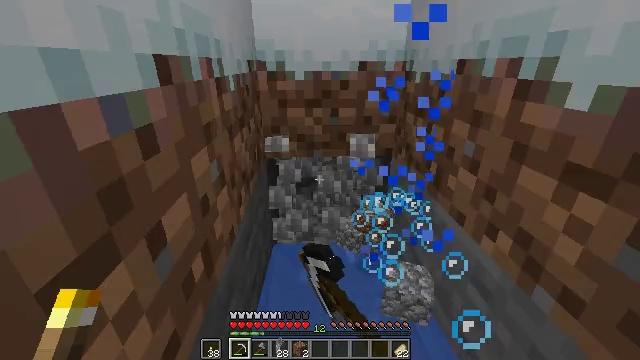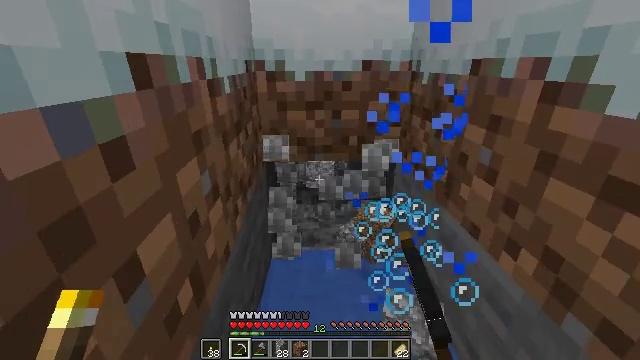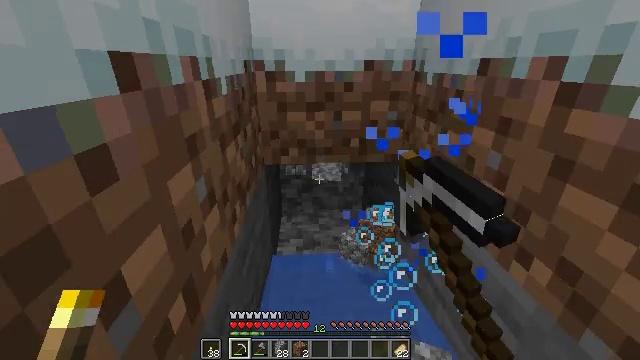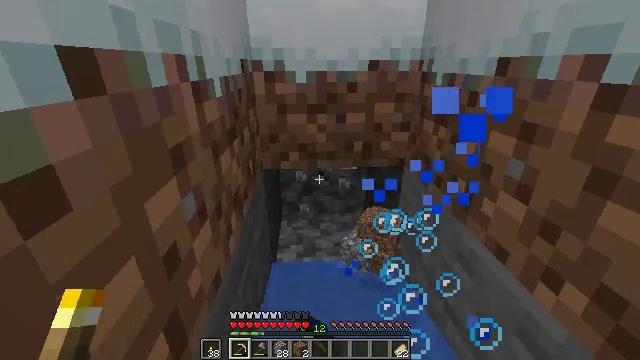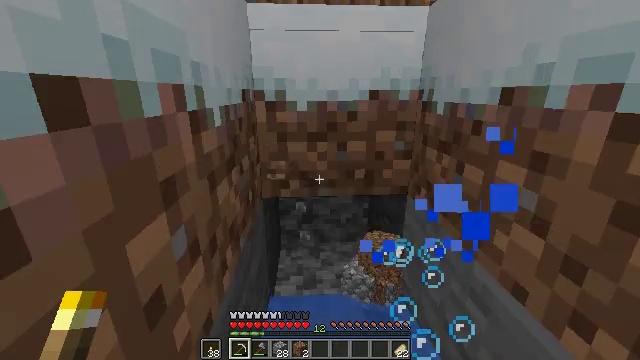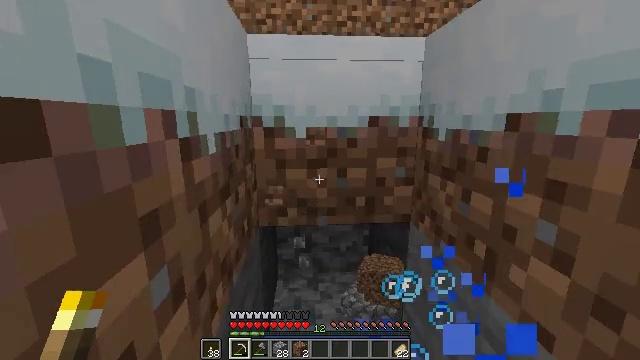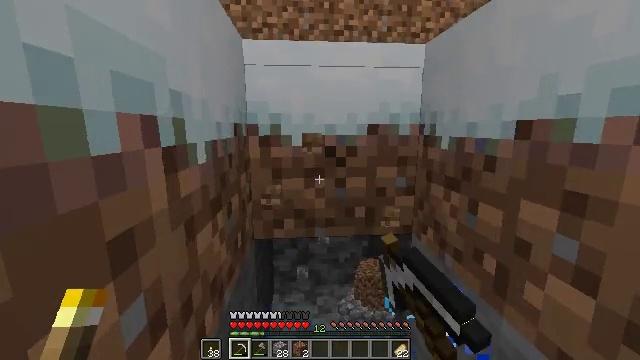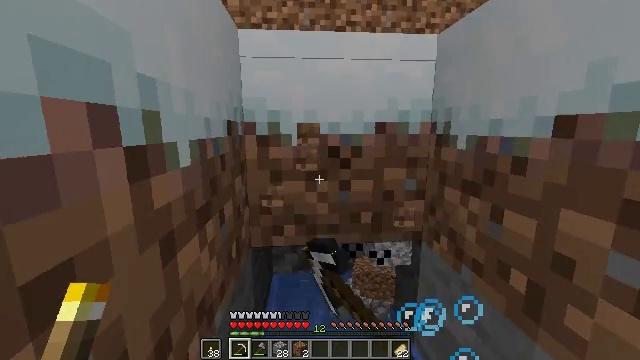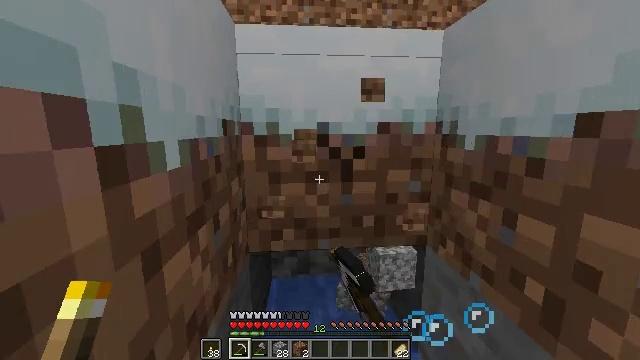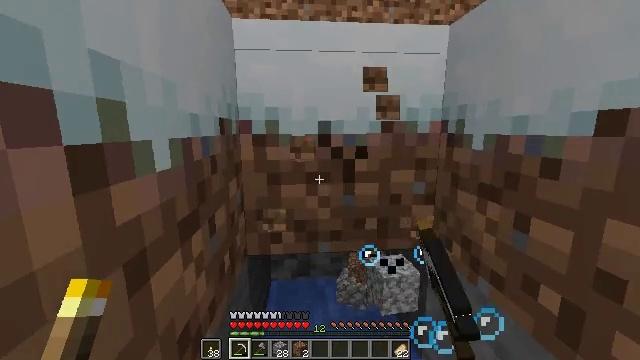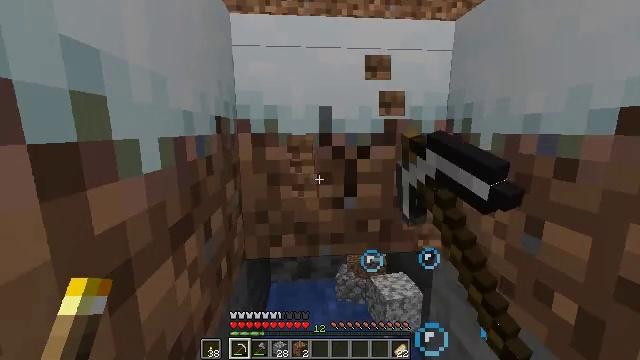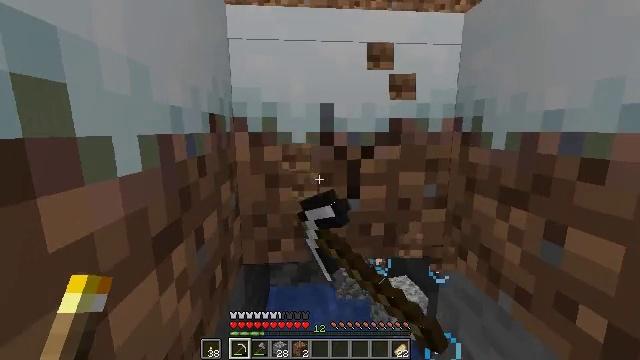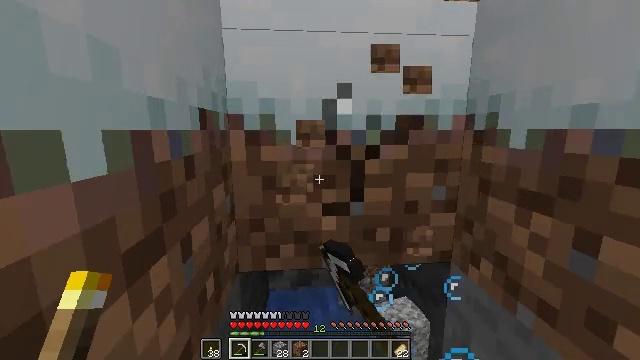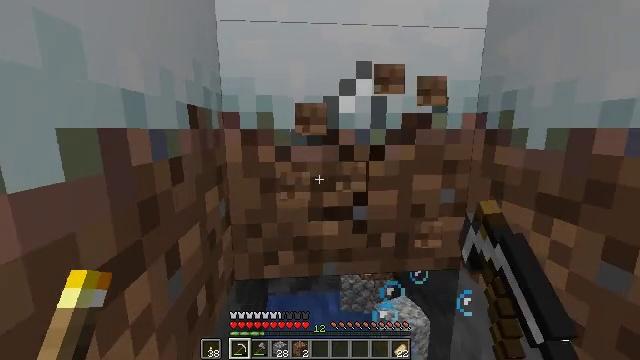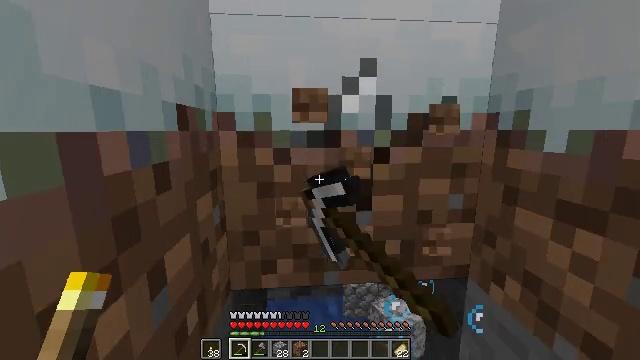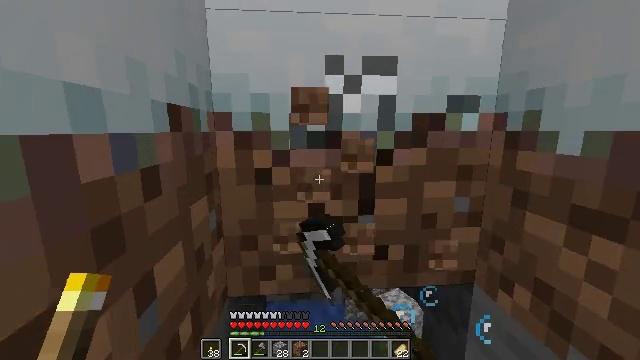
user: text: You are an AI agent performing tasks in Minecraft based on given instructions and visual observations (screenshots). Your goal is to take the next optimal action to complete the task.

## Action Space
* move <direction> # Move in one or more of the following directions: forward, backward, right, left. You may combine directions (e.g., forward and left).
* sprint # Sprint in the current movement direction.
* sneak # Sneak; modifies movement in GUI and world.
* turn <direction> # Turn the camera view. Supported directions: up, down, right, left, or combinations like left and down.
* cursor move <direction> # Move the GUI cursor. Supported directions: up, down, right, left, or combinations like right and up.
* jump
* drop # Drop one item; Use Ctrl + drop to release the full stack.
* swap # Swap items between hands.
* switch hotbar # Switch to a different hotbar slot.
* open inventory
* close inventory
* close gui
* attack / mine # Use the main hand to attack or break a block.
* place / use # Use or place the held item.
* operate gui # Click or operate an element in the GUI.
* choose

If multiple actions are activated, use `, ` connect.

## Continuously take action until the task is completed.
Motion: motion action
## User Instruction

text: Harvest grass block to clear the area.
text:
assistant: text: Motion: attack / mine
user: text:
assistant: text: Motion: attack / mine
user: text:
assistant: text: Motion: attack / mine
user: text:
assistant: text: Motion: turn up, attack / mine
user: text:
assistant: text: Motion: turn up, attack / mine
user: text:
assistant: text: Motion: turn up, attack / mine
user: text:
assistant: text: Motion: attack / mine
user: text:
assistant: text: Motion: attack / mine
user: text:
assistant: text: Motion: attack / mine
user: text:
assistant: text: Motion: attack / mine
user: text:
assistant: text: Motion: attack / mine
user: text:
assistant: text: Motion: attack / mine
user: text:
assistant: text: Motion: attack / mine
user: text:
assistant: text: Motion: attack / mine
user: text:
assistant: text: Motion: attack / mine
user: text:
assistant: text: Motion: attack / mine
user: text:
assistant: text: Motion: attack / mine
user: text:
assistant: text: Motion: attack / mine
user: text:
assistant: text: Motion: turn down, attack / mine
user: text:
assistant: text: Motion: turn down, attack / mine
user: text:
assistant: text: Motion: turn down, attack / mine
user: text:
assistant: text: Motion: turn down, attack / mine
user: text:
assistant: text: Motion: move right, turn down, attack / mine
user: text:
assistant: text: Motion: move right, turn down, attack / mine
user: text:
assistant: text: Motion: move right, turn down, attack / mine
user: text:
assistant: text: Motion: move right, turn down, attack / mine
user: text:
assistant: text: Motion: attack / mine